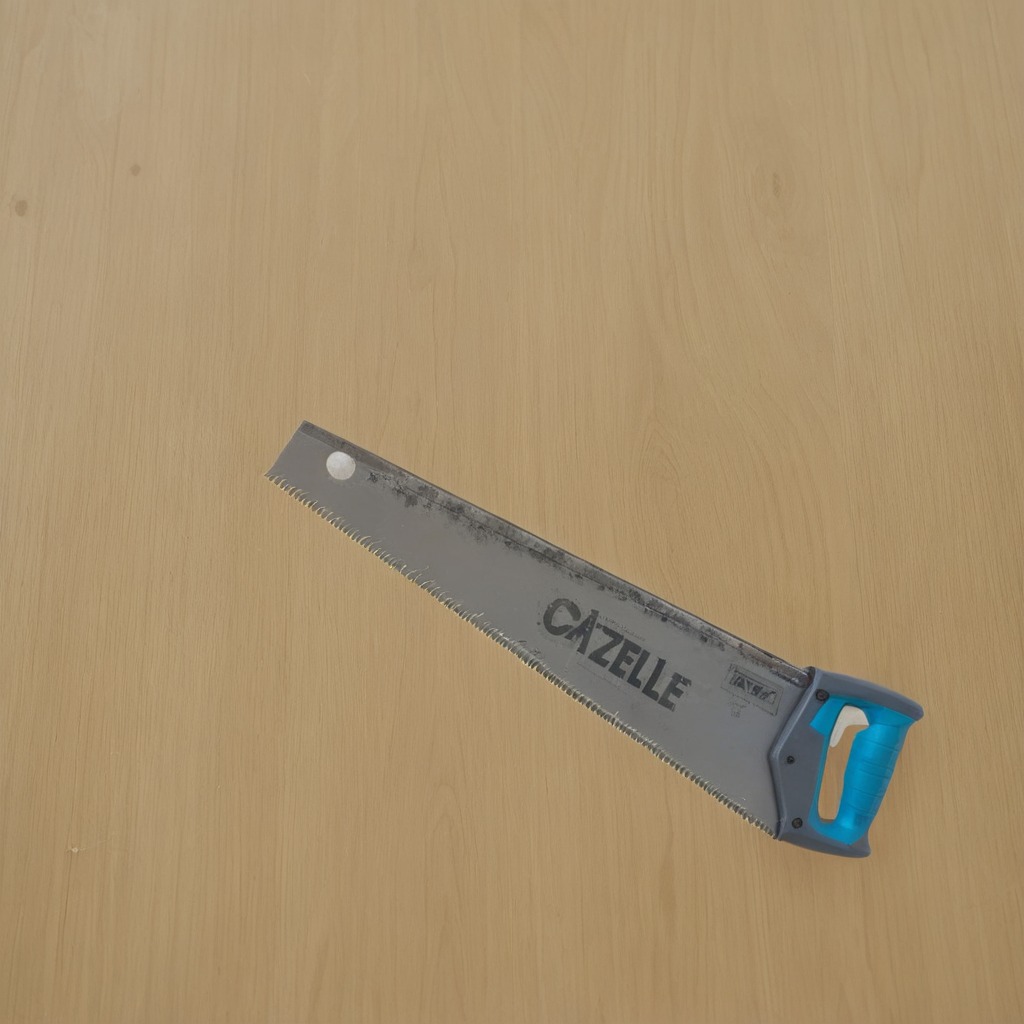
A metal saw is lying on the plywood surface in a paint workshop lit by afternoon window light.